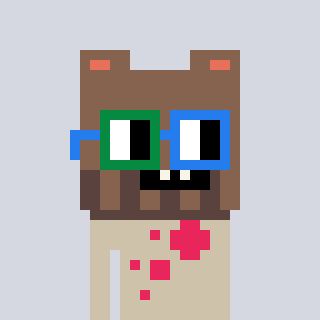
a pixel art character with square green and blue glasses, a bear-shaped head and a bege-colored body on a cool background